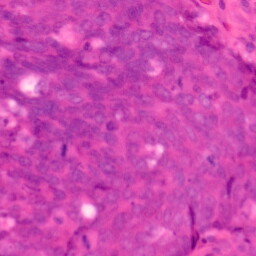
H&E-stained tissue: Colon